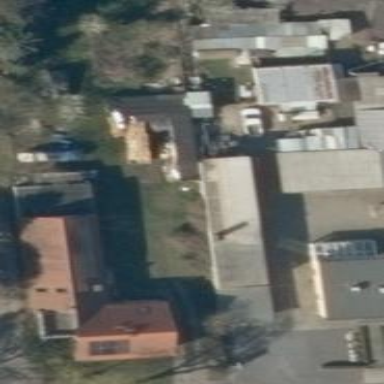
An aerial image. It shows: Residential building.